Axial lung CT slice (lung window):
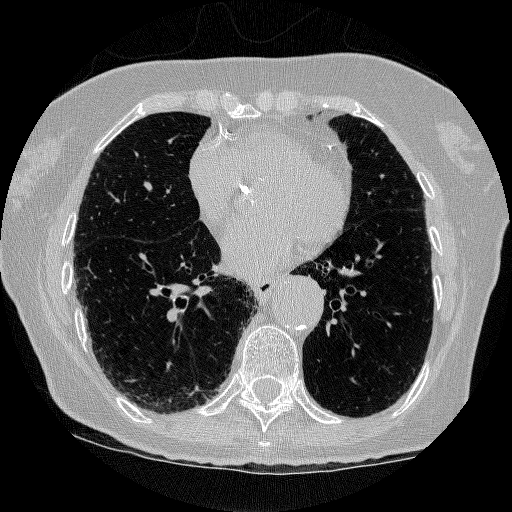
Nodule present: no